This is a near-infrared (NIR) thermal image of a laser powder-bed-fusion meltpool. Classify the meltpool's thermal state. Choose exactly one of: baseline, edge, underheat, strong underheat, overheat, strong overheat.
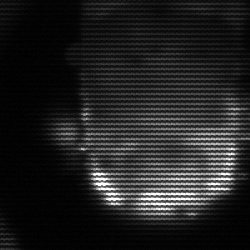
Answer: baseline